Aerial crown-view tile of a tropical tree (Barro Colorado Island, Panama), acquired 20250414:
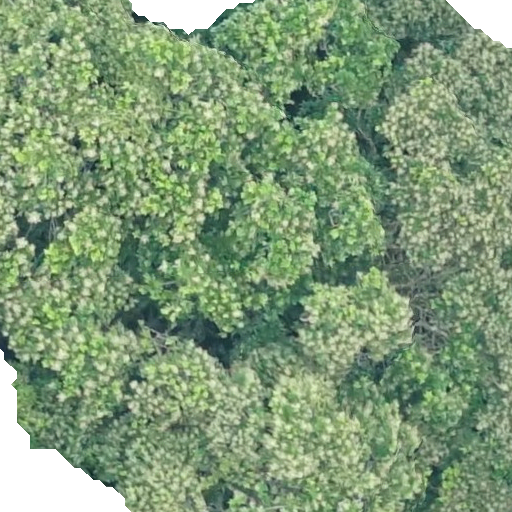
Species: Anacardium excelsum
GBIF accepted scientific name: Anacardium excelsum
Crown area: 553.087 m²